Question: '''
public class Hero
{
XPathNavigator Navigator;
XPathDocument HeroInformation;
public string GetHeroIcon(string Name)
{
XDocument HeroInformation = XDocument.Load("InformationRepositories/HeroRepository/HeroInformation.xml");
return HeroInformation.Descendants(Name).Single().Element("Icon").Value;
//return doc.Descendants(name).Single().Element("Icon").Value;
}
}
'''
I get an error in the first line of my method. I don't understand why it's not working when the adress is clearly written correctly. I'm so confused with this.
Here's a picture of my solution explorer:

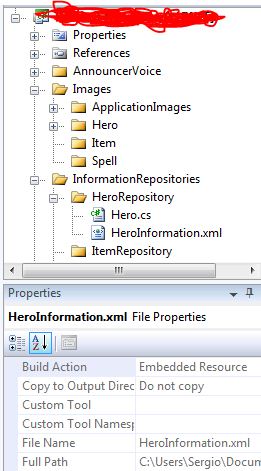
Answer: your 'XDocument.Load()' method has seeems to search for the requested file in the Bin/debug folder.
you need do this to find the check the file at correct location.
'''
XDocument HeroInformation = XDocument.Load("../../InformationRepositories/HeroRepository/HeroInformation.xml");
'''